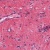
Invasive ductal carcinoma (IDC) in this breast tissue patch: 0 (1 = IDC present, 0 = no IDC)